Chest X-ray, AP view. Patient: 58 years old, sex M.
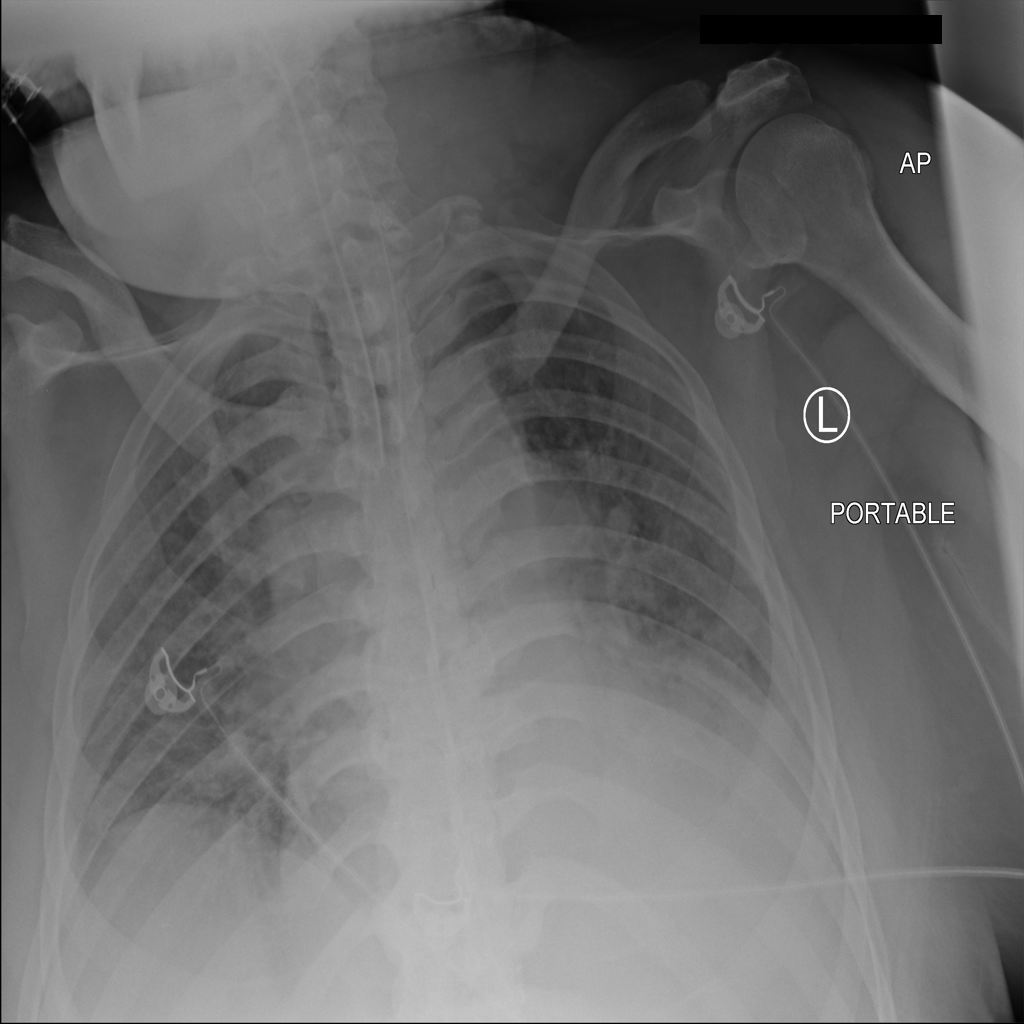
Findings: Atelectasis, Consolidation